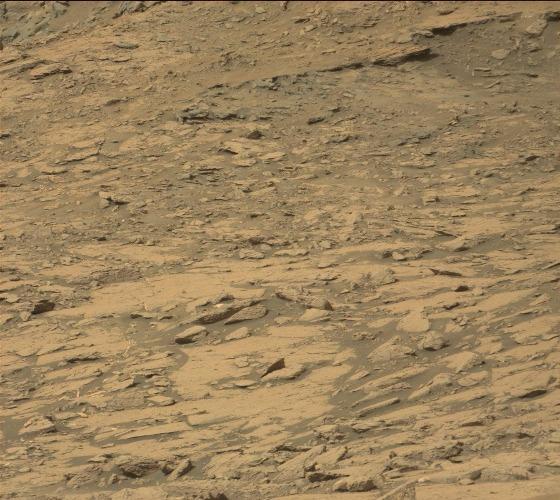
Terrain classes present: Bedrock, Gravel / Sand / Soil, Rock, Shadow